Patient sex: M
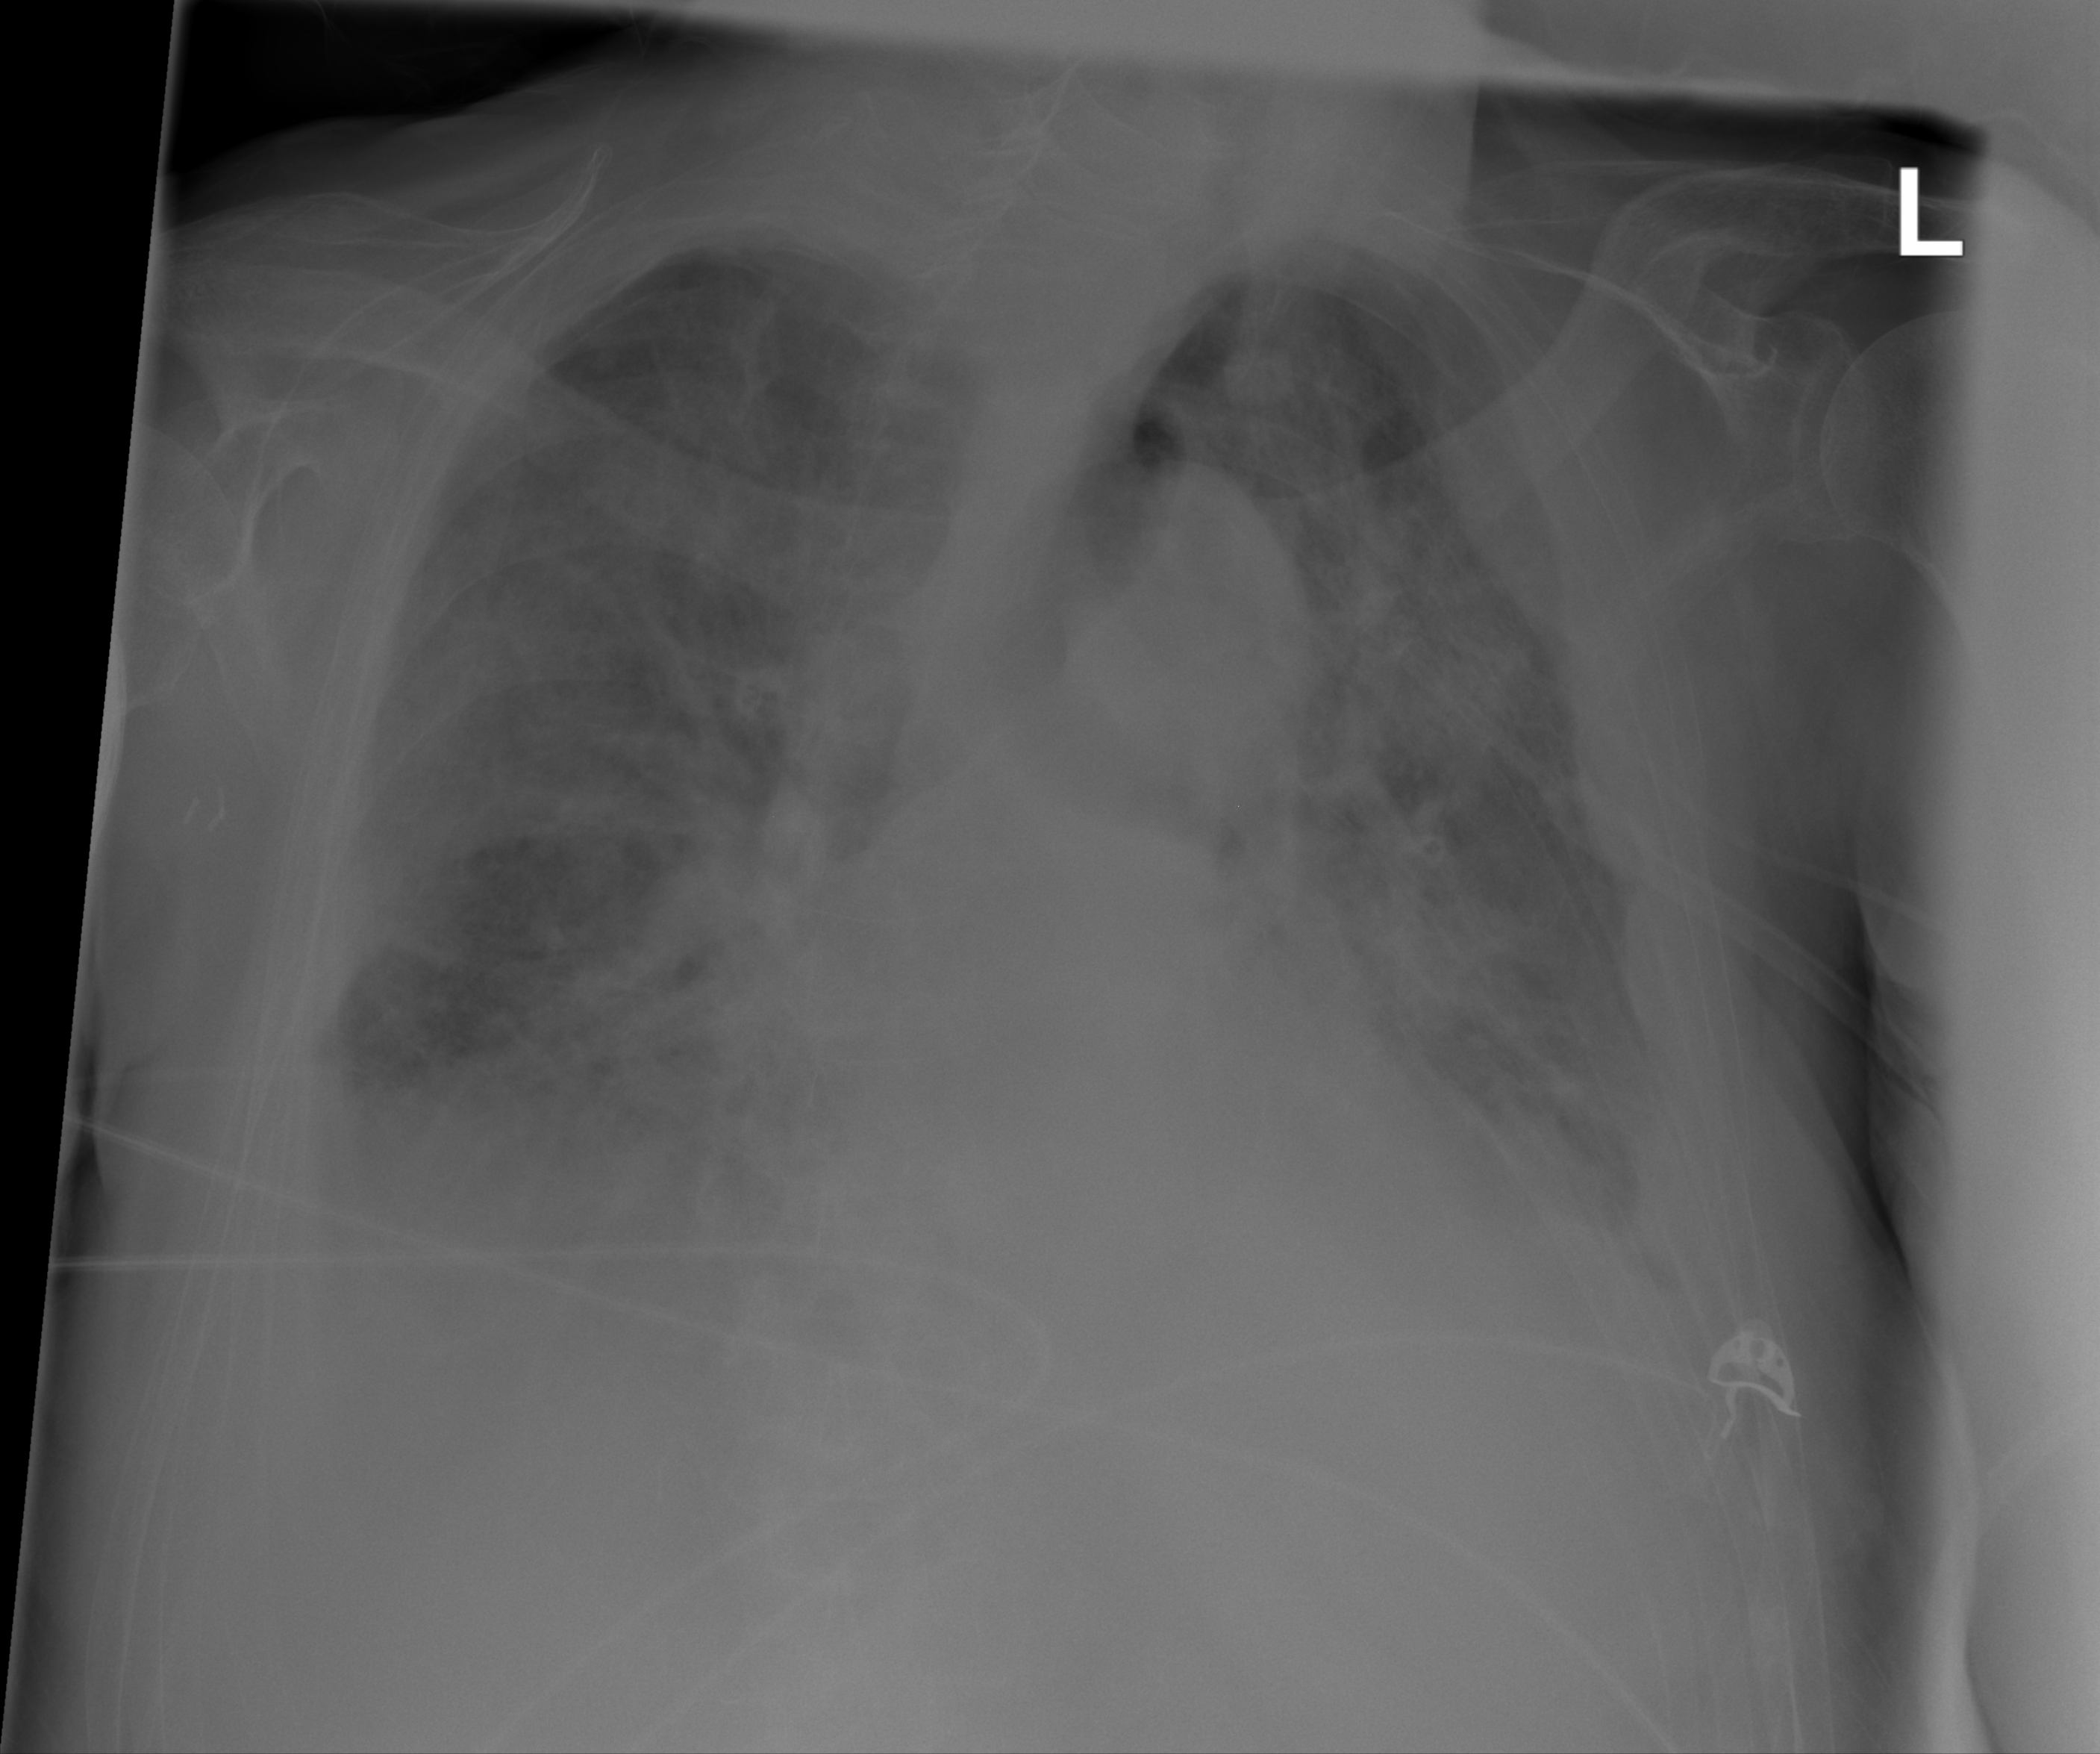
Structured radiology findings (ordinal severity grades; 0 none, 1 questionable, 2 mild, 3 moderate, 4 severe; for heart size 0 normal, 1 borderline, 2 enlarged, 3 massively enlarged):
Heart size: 2
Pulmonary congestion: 0
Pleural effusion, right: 2
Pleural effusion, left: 2
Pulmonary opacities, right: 3
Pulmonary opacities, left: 3
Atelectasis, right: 0
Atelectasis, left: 0